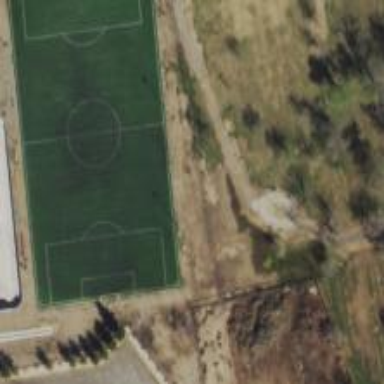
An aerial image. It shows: Soccer pitch with grass paver surface for leisure sports.